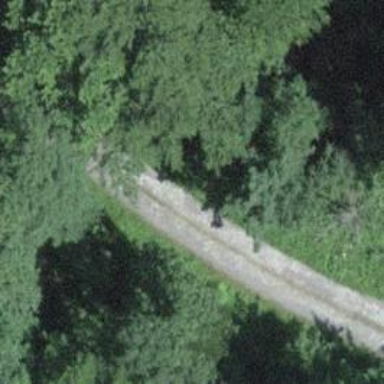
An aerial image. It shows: Culvert tunnel.